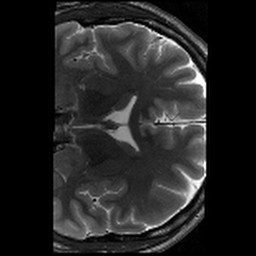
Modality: T2w
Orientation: coronal
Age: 21
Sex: male
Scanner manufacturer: siemens
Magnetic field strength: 3 T
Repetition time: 8.02 s
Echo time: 0.08 s